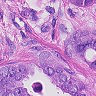
Metastatic tissue present: yes